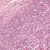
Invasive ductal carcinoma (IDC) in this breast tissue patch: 0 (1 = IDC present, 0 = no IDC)